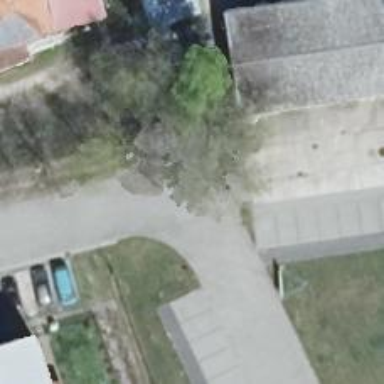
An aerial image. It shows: Residential road.